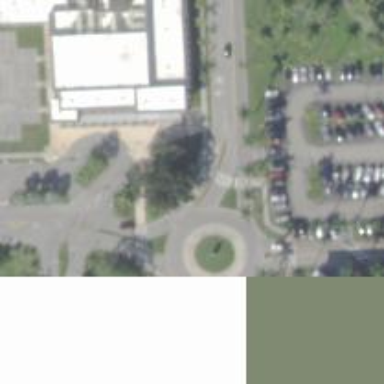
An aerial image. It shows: Asphalt footway with uncontrolled zebra crossing.